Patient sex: F
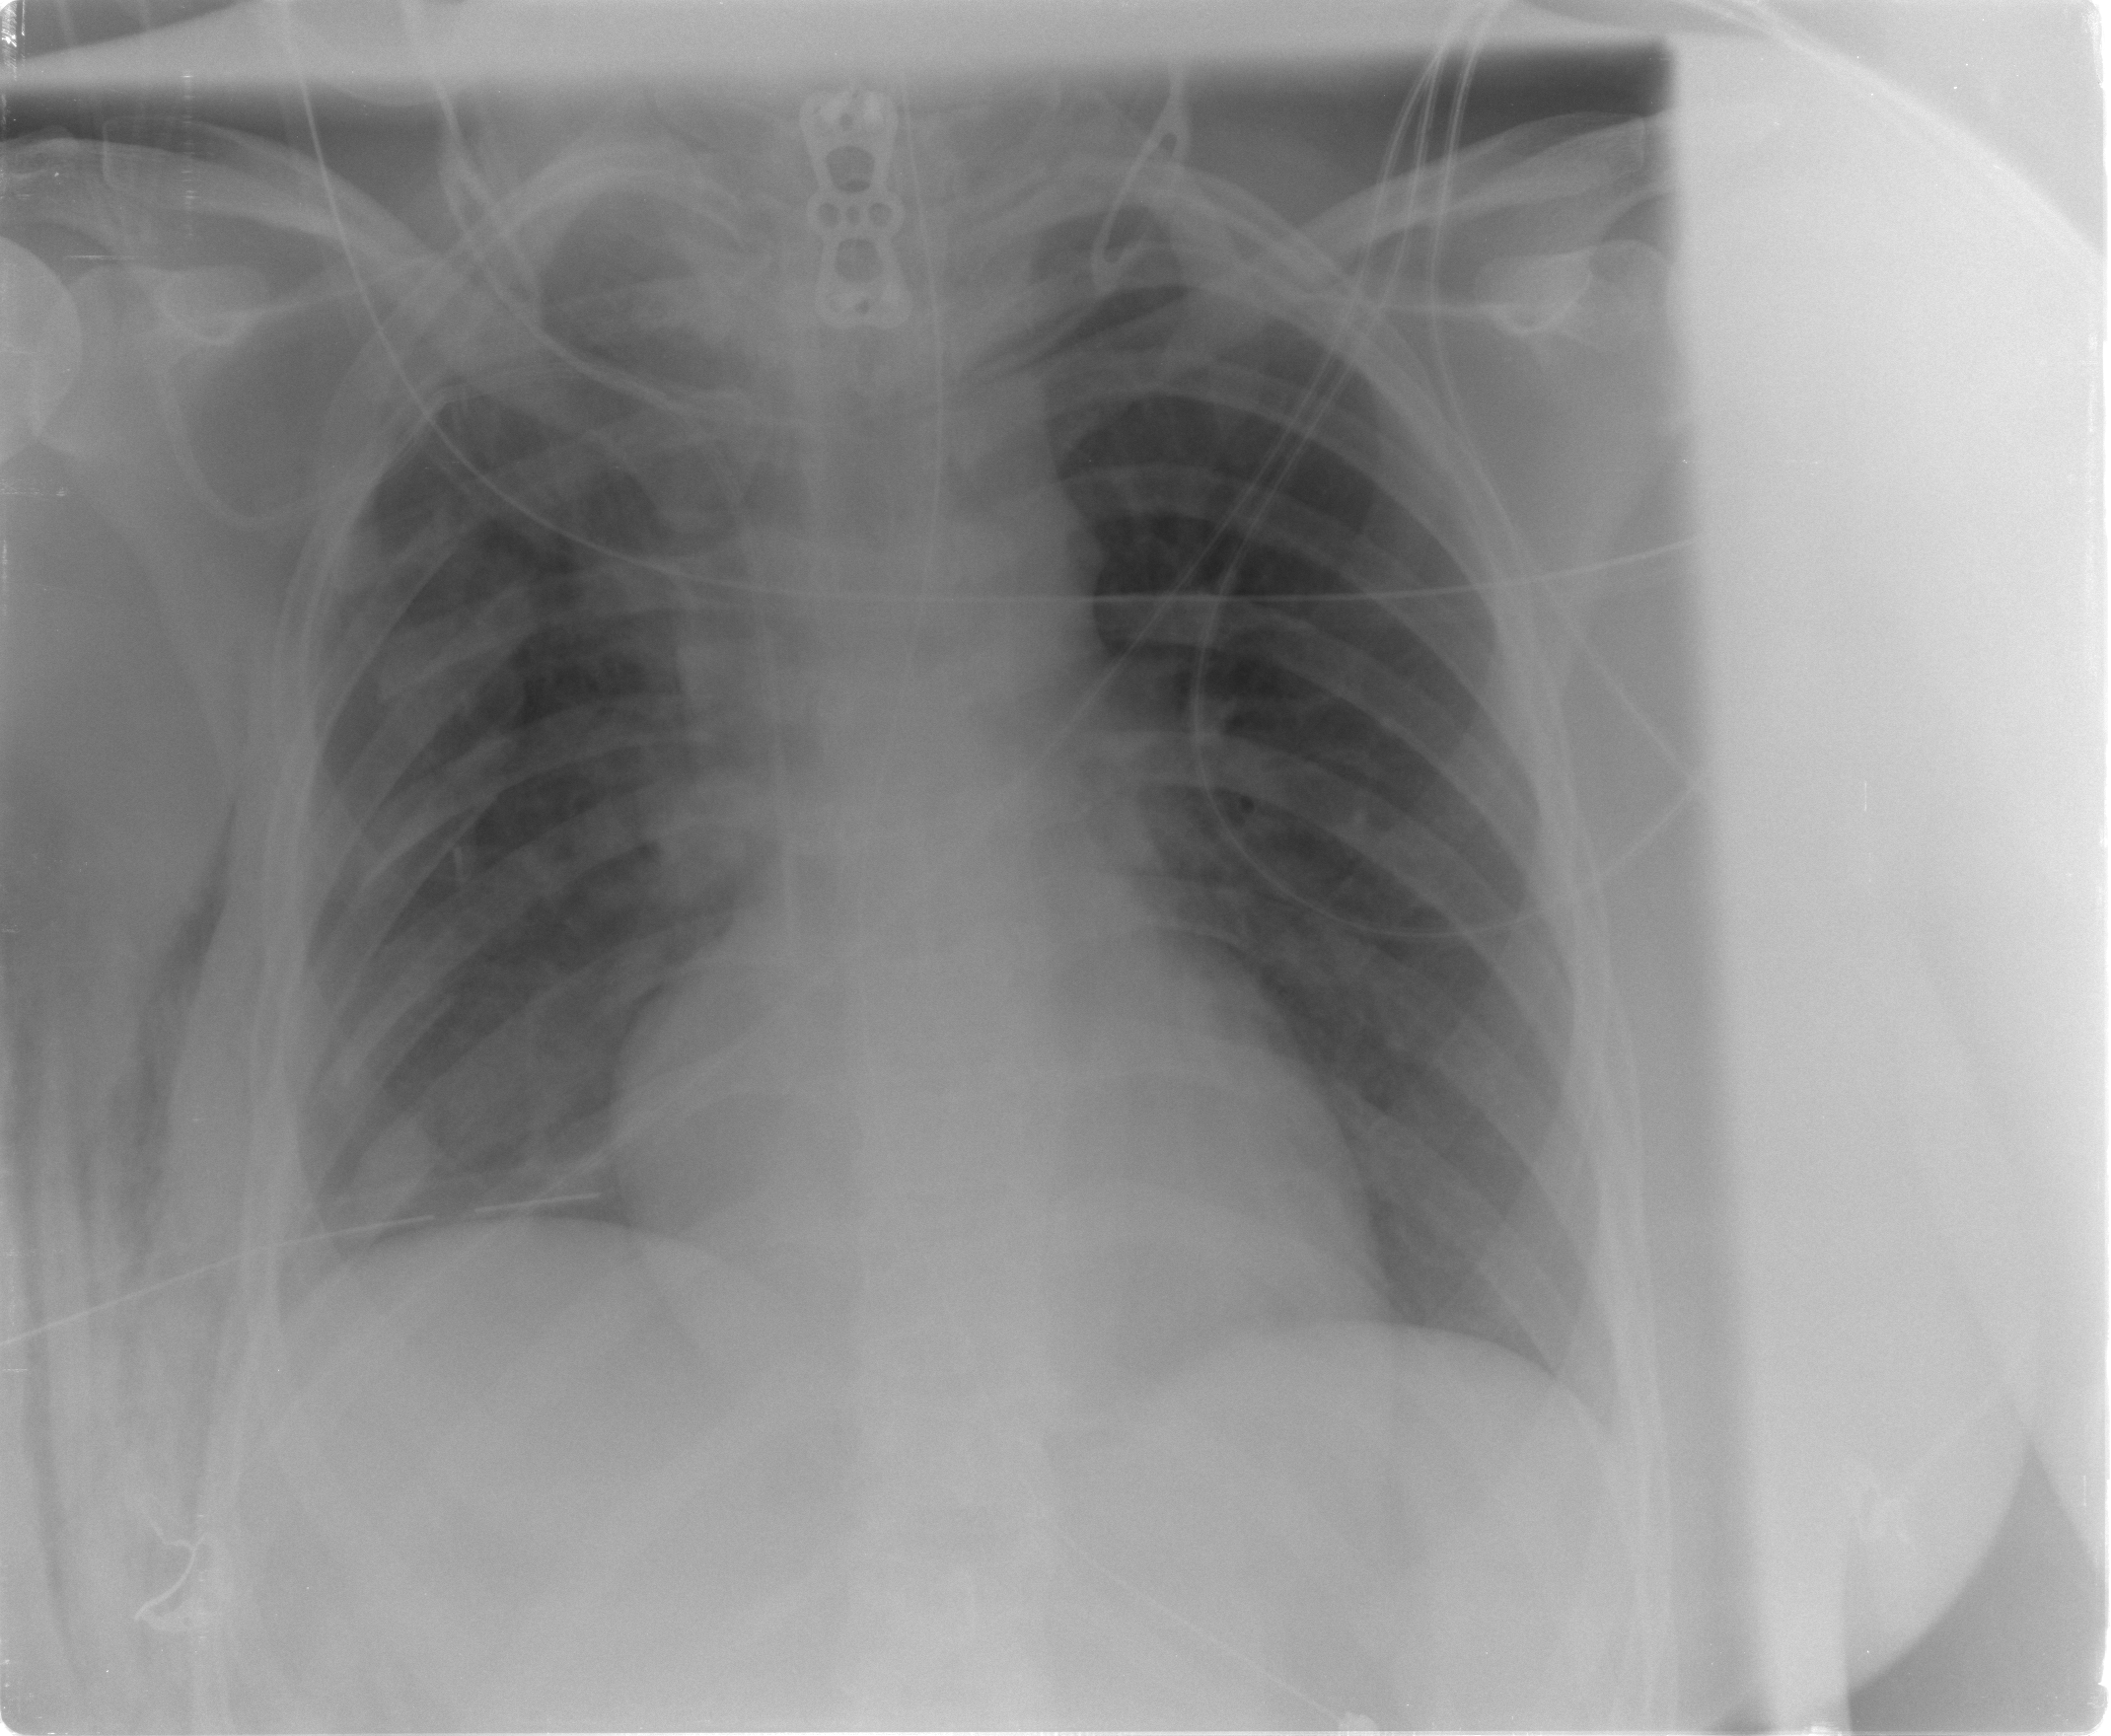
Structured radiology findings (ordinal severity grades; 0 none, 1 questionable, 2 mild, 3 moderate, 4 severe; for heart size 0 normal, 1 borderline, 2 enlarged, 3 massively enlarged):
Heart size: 0
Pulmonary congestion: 0
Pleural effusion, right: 1
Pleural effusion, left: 0
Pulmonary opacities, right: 1
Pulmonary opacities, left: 0
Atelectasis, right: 2
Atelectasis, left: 0